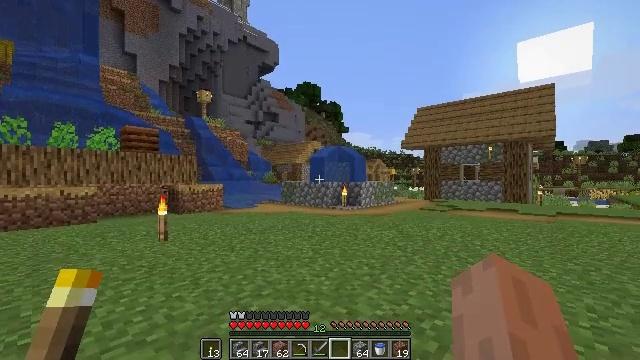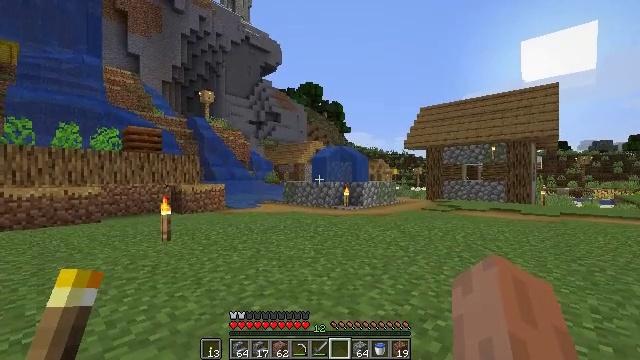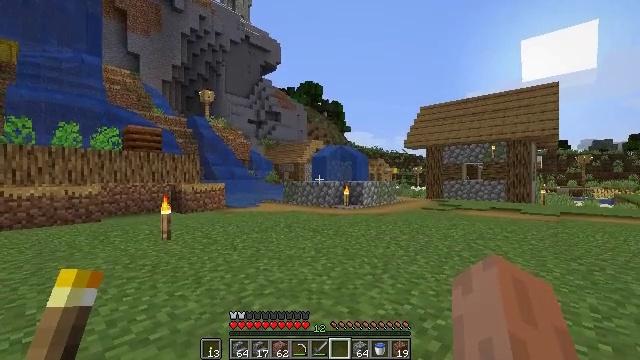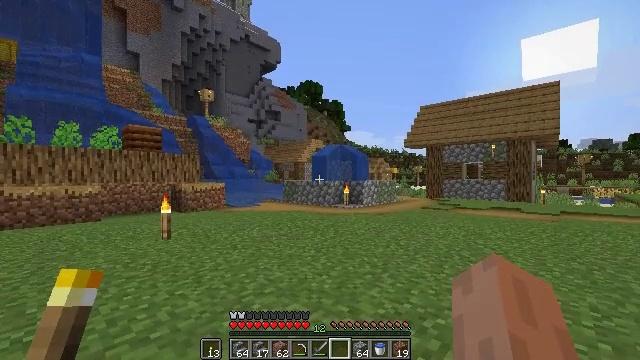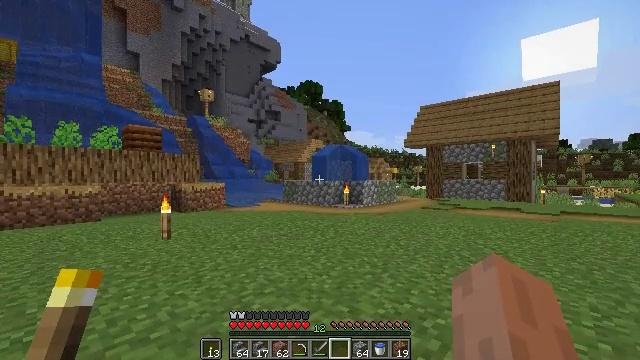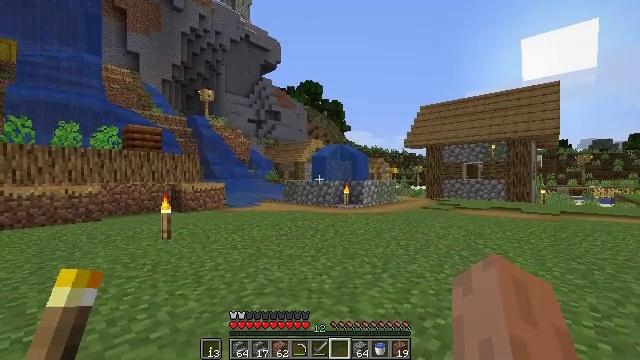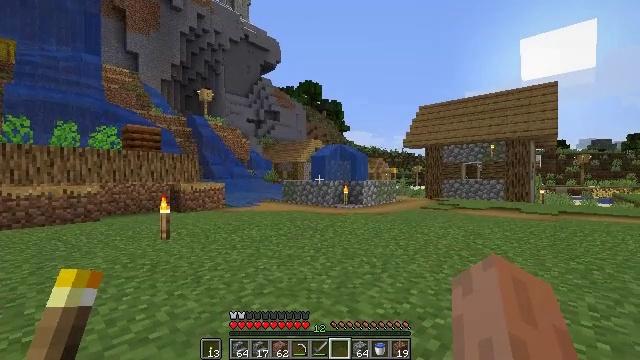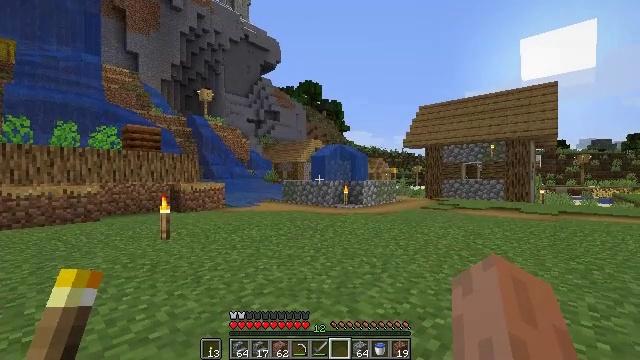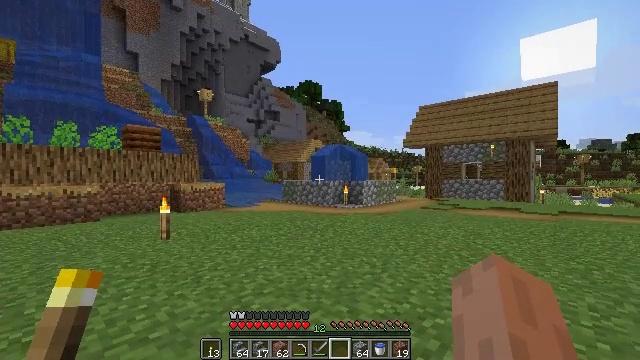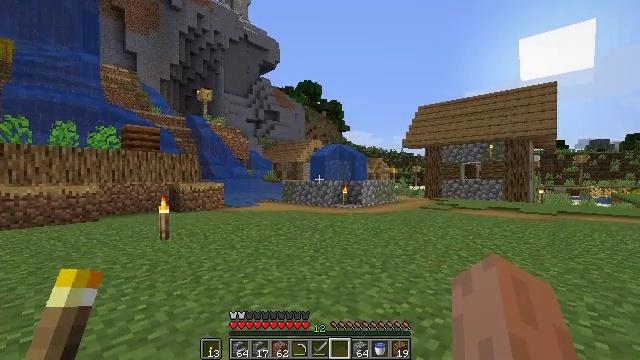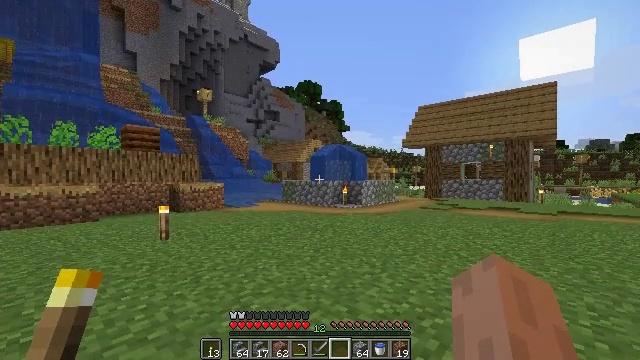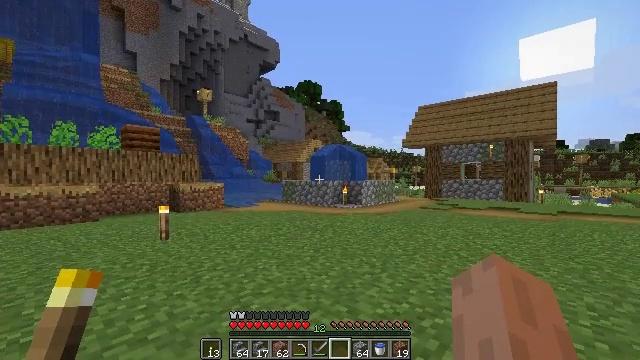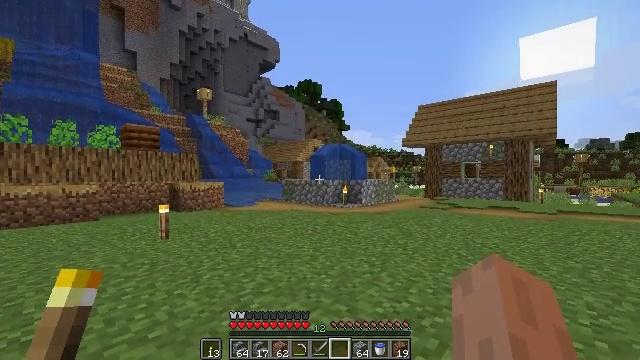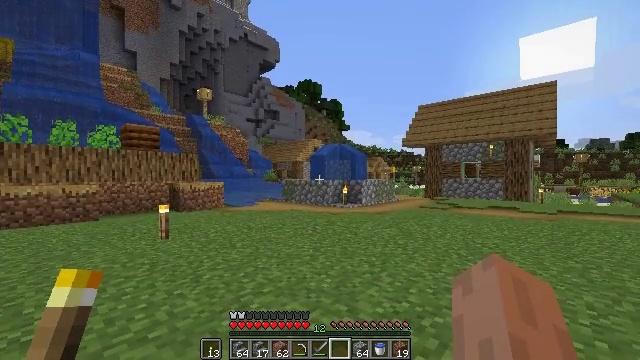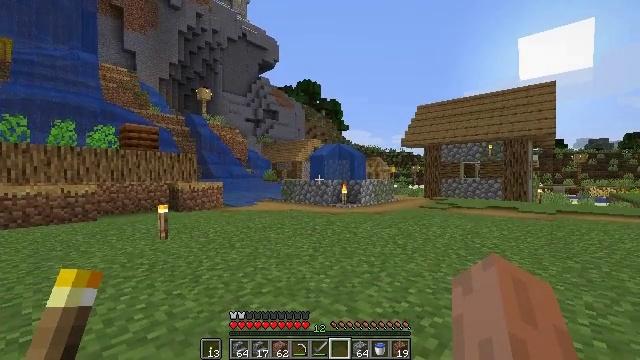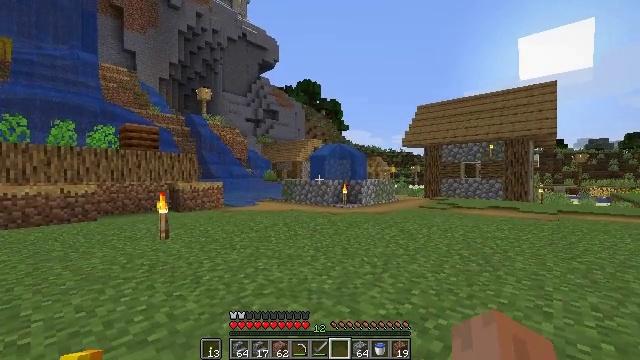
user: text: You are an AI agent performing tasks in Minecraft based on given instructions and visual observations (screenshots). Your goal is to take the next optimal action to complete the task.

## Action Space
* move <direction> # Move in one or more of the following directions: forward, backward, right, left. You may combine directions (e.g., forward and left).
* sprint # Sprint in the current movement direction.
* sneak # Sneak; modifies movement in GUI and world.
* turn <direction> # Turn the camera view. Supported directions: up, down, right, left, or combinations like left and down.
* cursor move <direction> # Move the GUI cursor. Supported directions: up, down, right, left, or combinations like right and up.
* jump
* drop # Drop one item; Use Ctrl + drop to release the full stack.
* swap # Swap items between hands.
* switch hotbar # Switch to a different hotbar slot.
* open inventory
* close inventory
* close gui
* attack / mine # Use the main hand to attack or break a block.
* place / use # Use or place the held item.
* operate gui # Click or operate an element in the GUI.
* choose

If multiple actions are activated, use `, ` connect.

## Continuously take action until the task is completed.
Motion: motion action
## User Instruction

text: Gather the iron door by mining it.
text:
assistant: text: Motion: attack / mine
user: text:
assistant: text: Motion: attack / mine
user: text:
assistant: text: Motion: attack / mine
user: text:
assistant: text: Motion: attack / mine
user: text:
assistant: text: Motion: attack / mine
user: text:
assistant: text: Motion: attack / mine
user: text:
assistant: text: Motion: attack / mine
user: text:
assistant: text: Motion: attack / mine
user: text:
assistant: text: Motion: attack / mine
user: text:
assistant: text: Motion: attack / mine
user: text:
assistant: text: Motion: attack / mine
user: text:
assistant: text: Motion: attack / mine
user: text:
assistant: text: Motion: attack / mine
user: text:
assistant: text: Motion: move forward, attack / mine
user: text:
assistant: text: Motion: move forward, attack / mine
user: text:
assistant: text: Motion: move forward, attack / mine
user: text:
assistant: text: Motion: move forward, turn right, attack / mine
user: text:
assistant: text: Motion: move forward, turn right, attack / mine
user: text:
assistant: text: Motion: move forward, turn right, attack / mine
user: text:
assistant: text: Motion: move forward, turn right and down, attack / mine
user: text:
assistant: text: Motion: move forward, turn right, attack / mine
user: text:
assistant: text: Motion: move forward, turn right and down, attack / mine
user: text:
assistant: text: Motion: move forward, turn right and down, attack / mine
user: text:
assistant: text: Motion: move forward, turn right and down, attack / mine
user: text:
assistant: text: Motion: attack / mine
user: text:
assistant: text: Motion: attack / mine
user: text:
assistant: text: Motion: attack / mine
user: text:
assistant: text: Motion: attack / mine
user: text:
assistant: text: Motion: attack / mine
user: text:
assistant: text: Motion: attack / mine